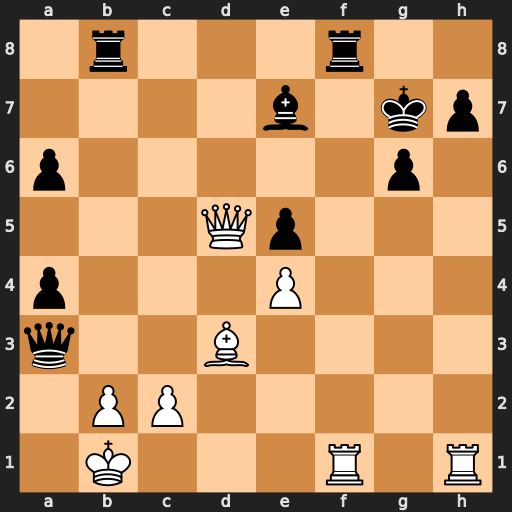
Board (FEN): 1r3r2/4b1kp/p5p1/3Qp3/p3P3/q2B4/1PP5/1K3R1R
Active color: w
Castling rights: -
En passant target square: -
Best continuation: Qxe5+ Bf6 Rxf6